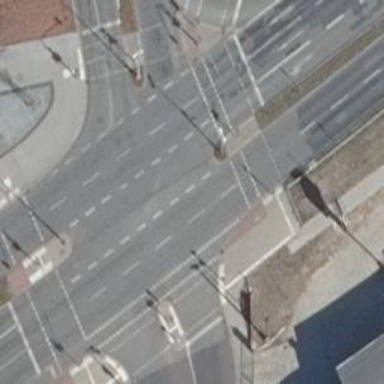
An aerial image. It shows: Road with traffic signals.